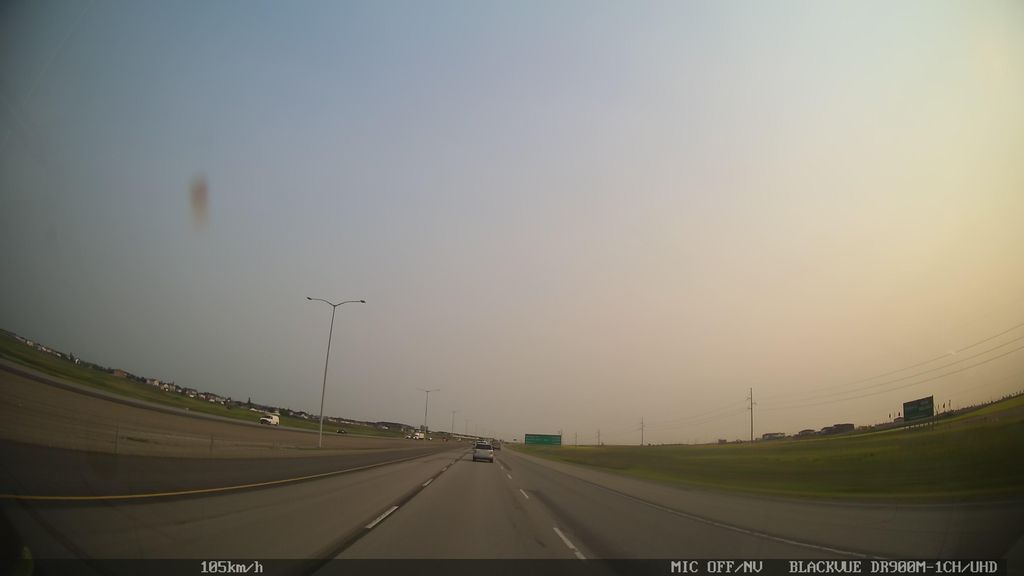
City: calgary